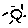
Label: sun